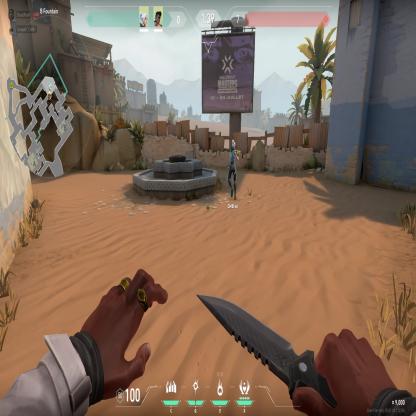
Label: teammate